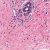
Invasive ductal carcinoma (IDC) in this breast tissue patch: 0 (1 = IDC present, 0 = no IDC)